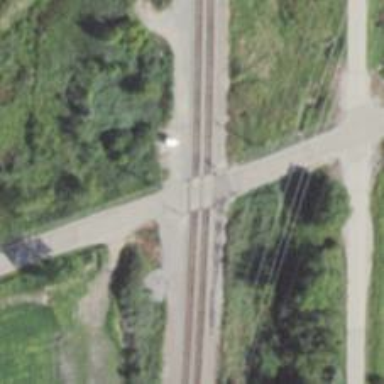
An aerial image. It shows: Level crossing along the railway.